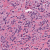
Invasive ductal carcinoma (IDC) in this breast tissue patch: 1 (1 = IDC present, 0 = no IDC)